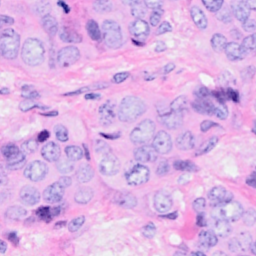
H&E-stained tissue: Breast